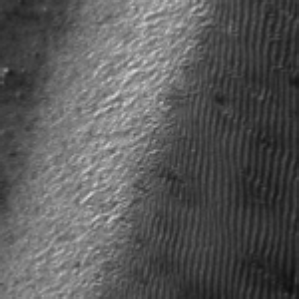
Label: frost